七年级 · 解析几何
: 如图放置的长方形 $A B C D$ 和等腰直角三角形 $E F G$ 中, $\angle F=90^{\circ}, F E=F G=4 \mathrm{~cm}, A B=2 \mathrm{~cm}$, $A D=4 \mathrm{~cm}$, 且点 $F 、 G 、 D 、 C$ 在同一直线上, 点 $G$ 和点 $D$ 重合, 现将 $\triangle E F G$ 沿射线 $F C$ 向右平移, 当点 $F$ 和点 $D$ 重合时停止移动, 若 $\triangle E F G$ 与长方形重叠部分的面积是 $4 \mathrm{~cm}^{2}$, 则 $\triangle E F G$ 向右平移了 \$ \qquad \$ cm.

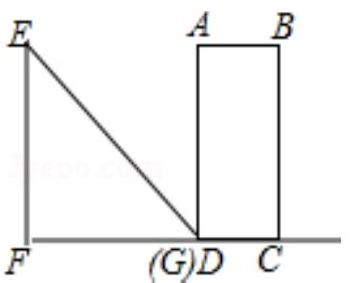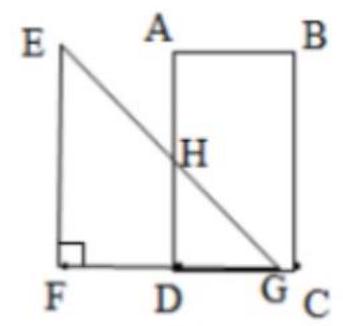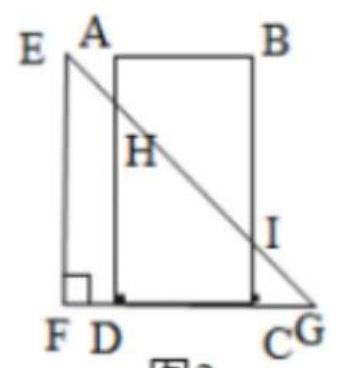
答案: 3
解析: 解:如图 1 ,

图1
$\because \triangle E F G$ 是等腰直角三角形,

$\therefore \triangle H D G$ 是等腰直角三角形,重合部分为 $\triangle H D G$,

则重合面积 $={ }_{2}^{1} D G^{2}=4$,

解得: $D G^{2}=8$, 而 $D C^{2}=4<D G^{2}$,

故这种情况不成立;

如图 2,

图2

$\because \triangle E F G$ 是等腰直角三角形,

$\therefore \triangle H D G, \triangle C G I$ 是等腰直角三角形, 重合部分为梯形 $H D C I$,

则重合面积 $=S_{\triangle H D G-} S_{\triangle C G I}=\frac{1}{2} D G^{2}-\frac{1}{2} C G^{2}=4$,

即: $: \frac{1}{2} D G^{2}-\frac{1}{2}(D G-2)^{2}=4$,

解得: $D G=3$,

故答案为 3 .

分情况讨论点 $G$ 在 $C$ 点左侧和右侧两种情况, 利用等腰直角三角形面积公式列出等式, 然后求出平移的距离.